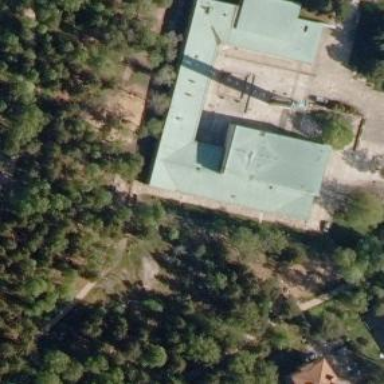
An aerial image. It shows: Part of building.